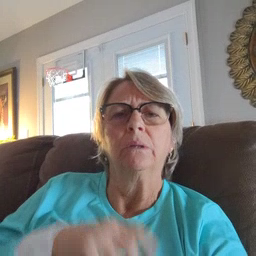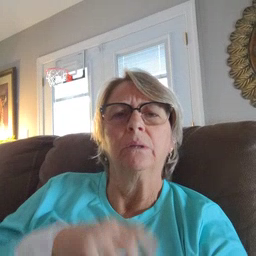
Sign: who